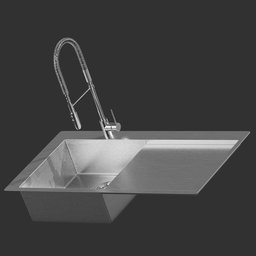
Label: appliances